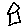
Label: house